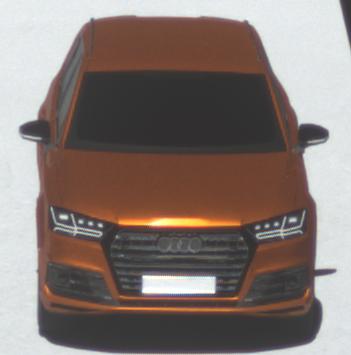
Make: Audi
Model: SQ7
Detailed model: -
Model produced from: 2016
Model produced until: 2018
Doors: 5
Color: orange
Road condition: dry road
Daytime: midday
Contrast: high contrast